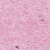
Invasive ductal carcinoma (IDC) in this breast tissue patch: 0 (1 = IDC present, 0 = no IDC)